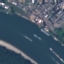
Land use / land cover: River